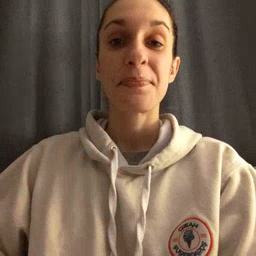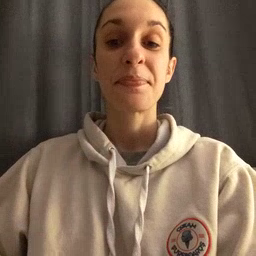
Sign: nap